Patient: sex M, age 53
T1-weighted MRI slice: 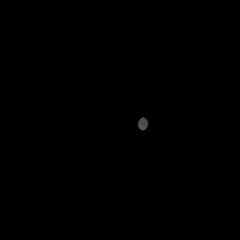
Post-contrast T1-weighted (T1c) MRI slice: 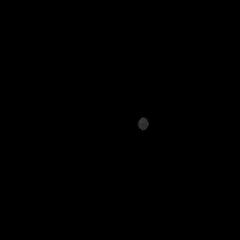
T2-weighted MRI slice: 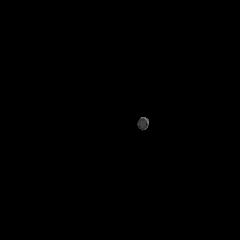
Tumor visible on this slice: no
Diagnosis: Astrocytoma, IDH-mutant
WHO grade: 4